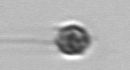
Label: flagellate